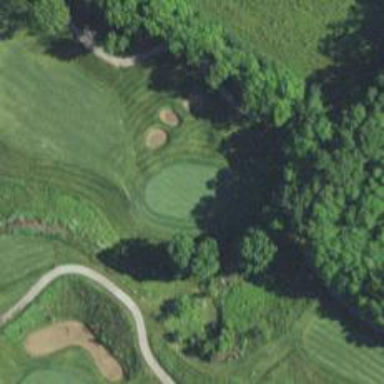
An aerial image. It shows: Golf hole.